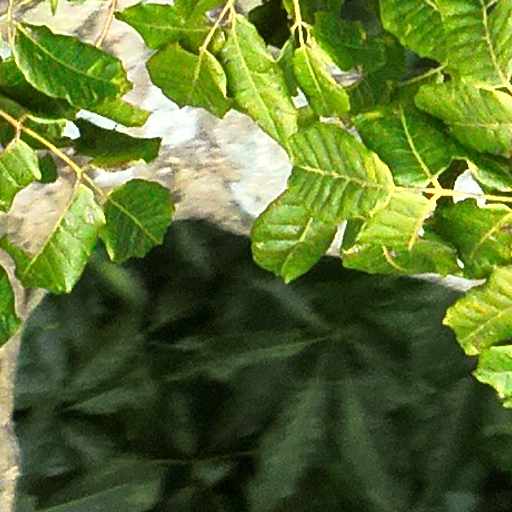
Species: Astronium graveolens
GBIF accepted scientific name: Astronium graveolens
Crown area (m\u00b2): 243.652